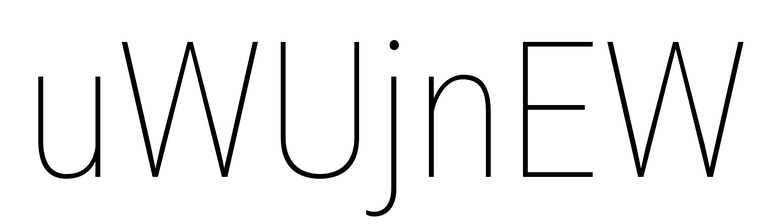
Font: Roboto_Condensed_Thin